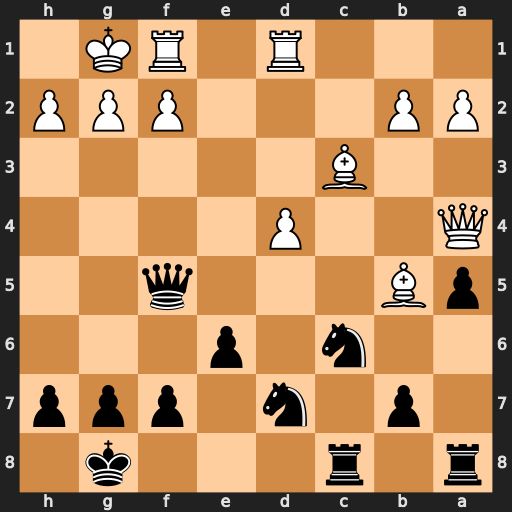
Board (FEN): r1r3k1/1p1n1ppp/2n1p3/pB3q2/Q2P4/2B5/PP3PPP/3R1RK1
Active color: b
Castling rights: -
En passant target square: -
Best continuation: Nb6 Qb3 a4 Bxa4 Nxa4